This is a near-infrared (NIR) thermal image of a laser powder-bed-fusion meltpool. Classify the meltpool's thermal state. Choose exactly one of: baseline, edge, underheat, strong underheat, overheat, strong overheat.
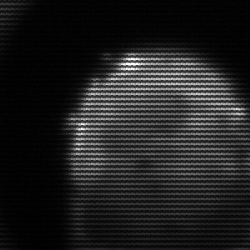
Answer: edge